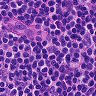
Metastatic tissue present: no